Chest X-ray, AP view. Patient: 61 years old, sex M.
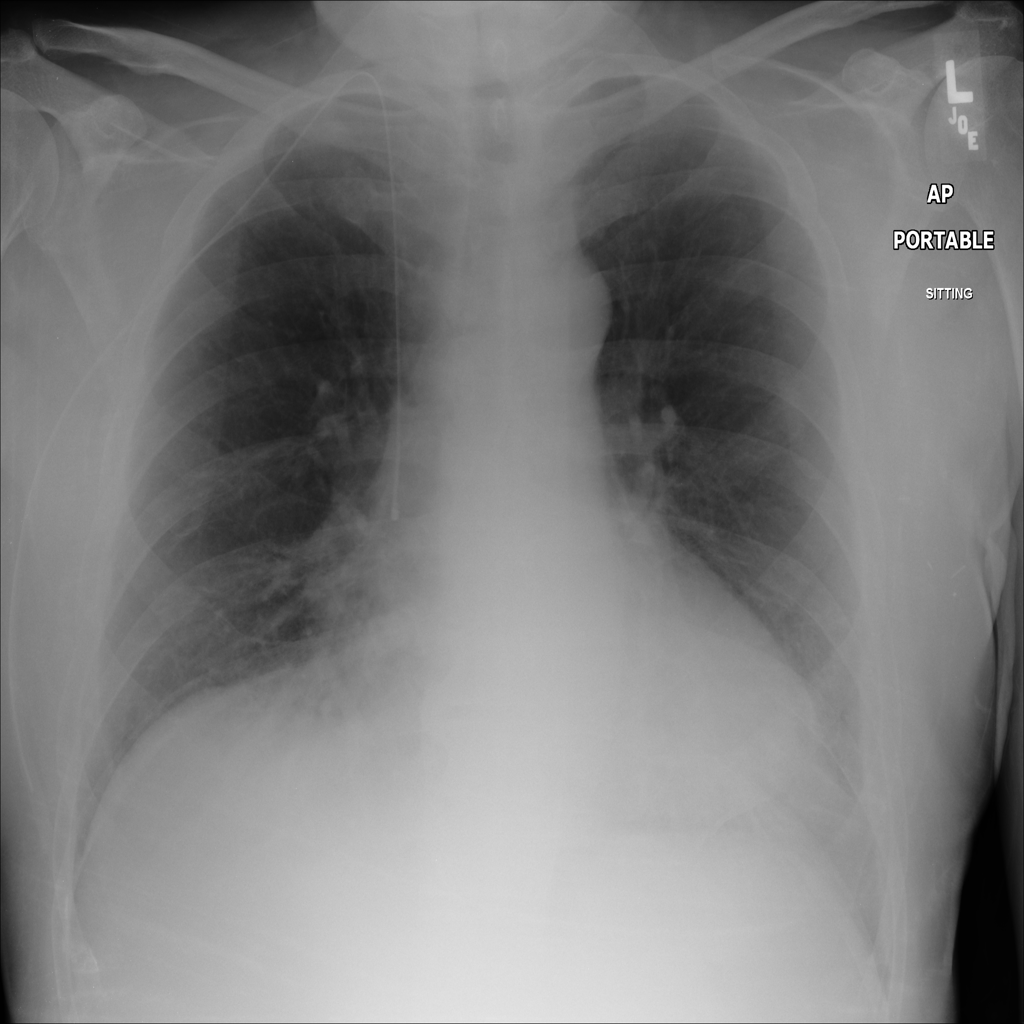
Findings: No Finding